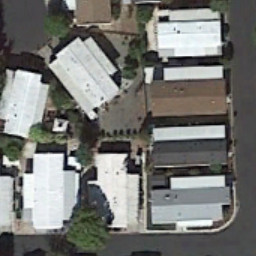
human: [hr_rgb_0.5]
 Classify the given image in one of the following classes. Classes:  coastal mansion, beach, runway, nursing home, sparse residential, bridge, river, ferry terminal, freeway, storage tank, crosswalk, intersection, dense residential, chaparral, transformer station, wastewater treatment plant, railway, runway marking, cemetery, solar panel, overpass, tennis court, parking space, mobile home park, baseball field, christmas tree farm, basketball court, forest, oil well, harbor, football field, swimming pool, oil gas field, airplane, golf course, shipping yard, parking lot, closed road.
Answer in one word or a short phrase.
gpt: mobile home park